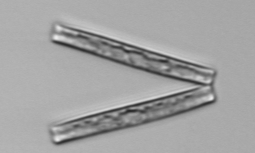
Label: Thalassionema